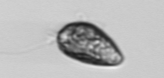
Label: Prorocentrum_triestinum